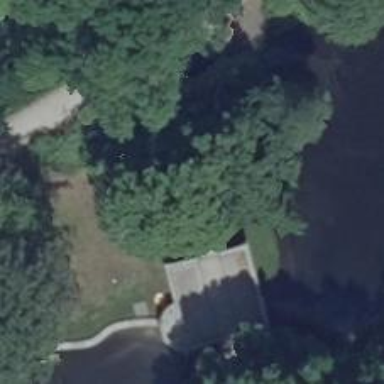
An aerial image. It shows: Footway on bridge.